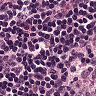
Metastatic tissue present: no